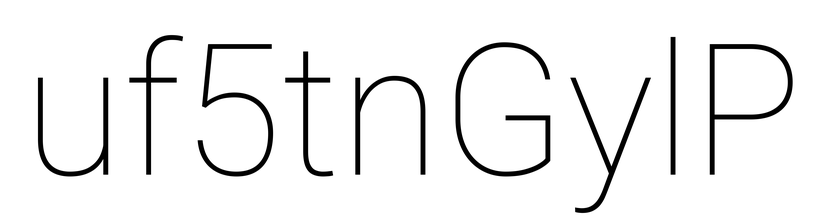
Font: Roboto_Thin